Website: lowes
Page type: billing-address
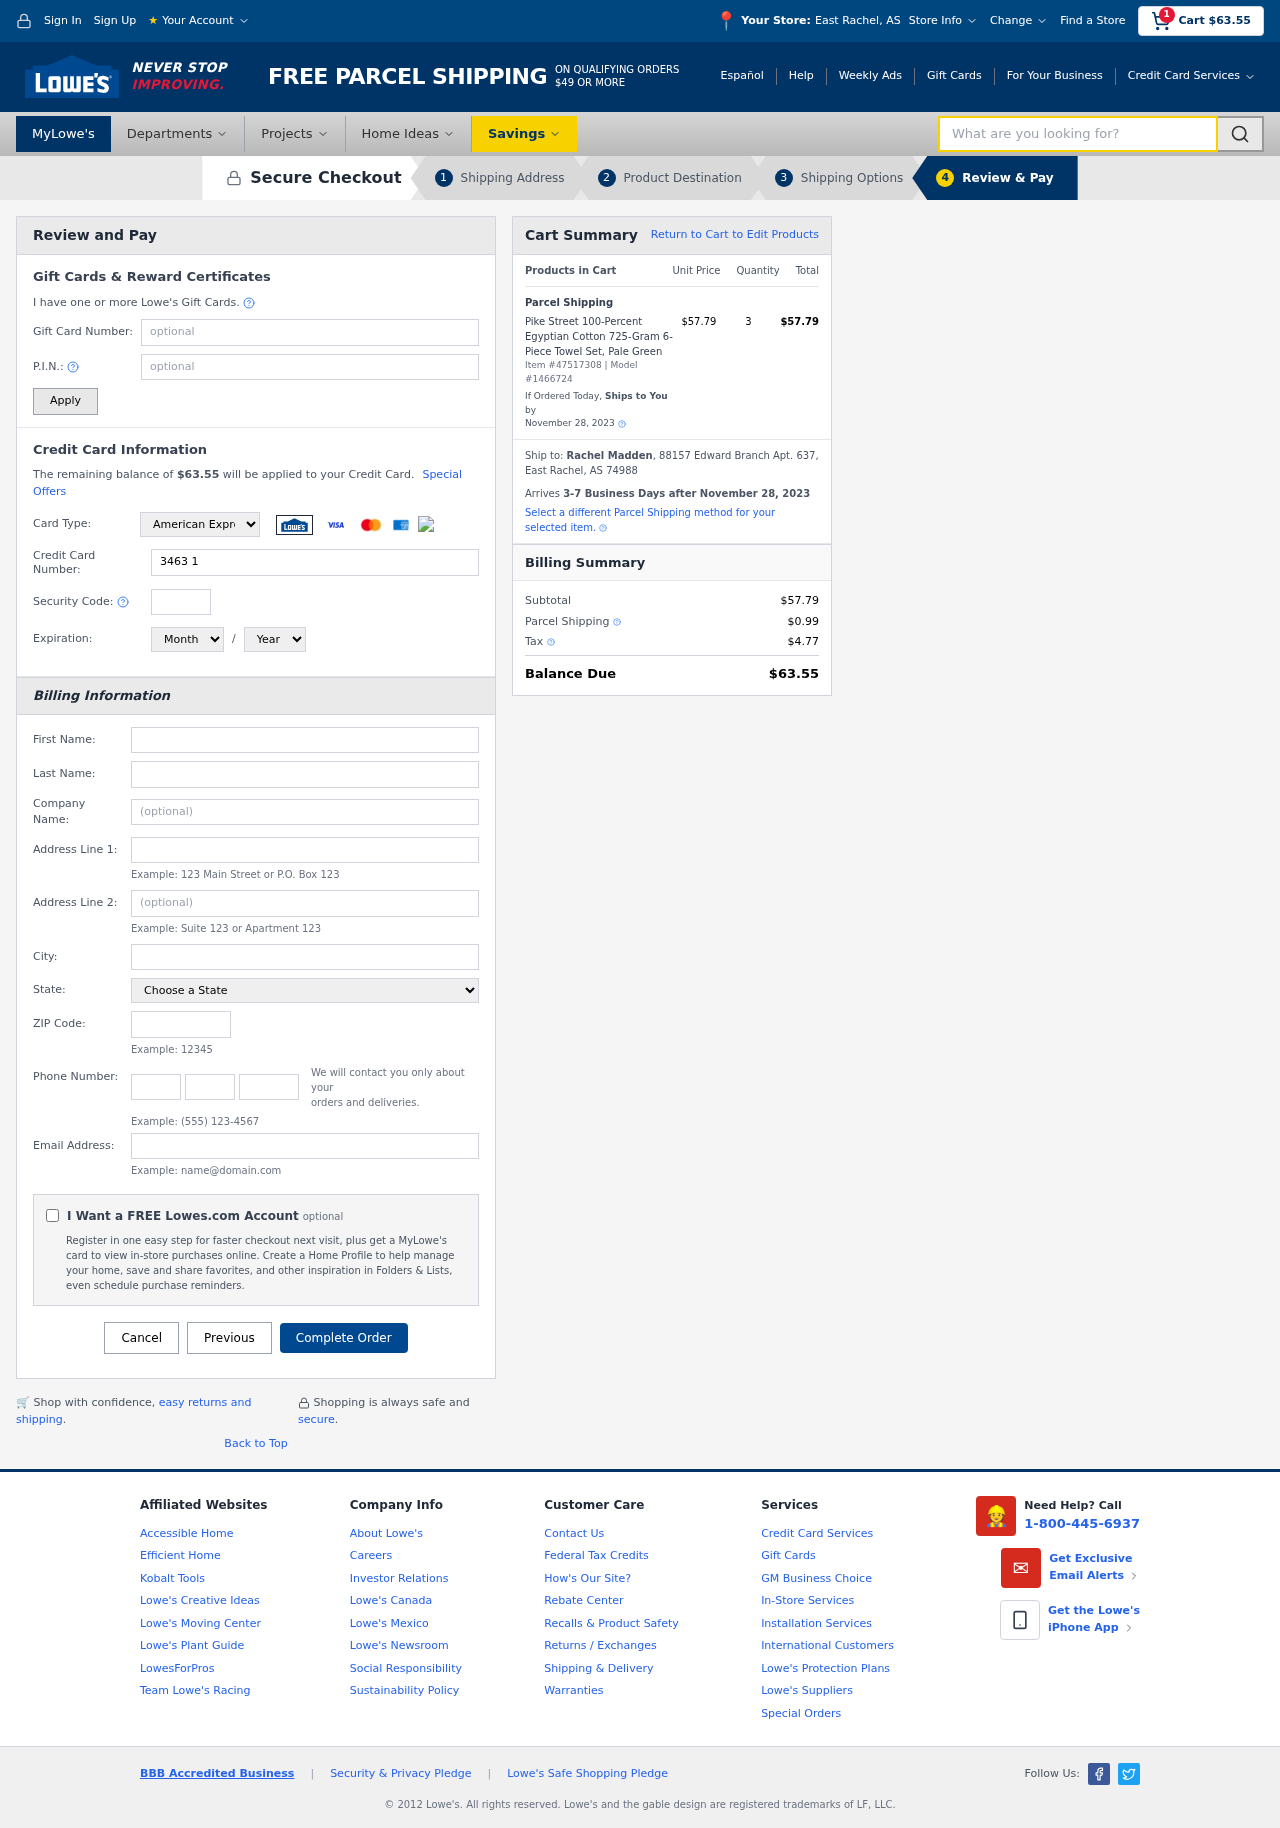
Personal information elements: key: PII_CARD_CVV
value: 9362
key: PII_CARD_EXPIRY_MONTH
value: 10
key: PII_CARD_EXPIRY_YEAR
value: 26
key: PII_CARD_NUMBER
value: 3463 1043 6385 641
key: PII_CARD_TYPE
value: American Express
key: PII_CITY
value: East Rachel
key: PII_CITY_STATE
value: East Rachel, AS
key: PII_EMAIL
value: rachel_madden@gmail.com
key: PII_FIRSTNAME
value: Rachel
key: PII_FULLNAME
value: Rachel Madden
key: PII_LASTNAME
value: Madden
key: PII_PHONE_AREA
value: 686
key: PII_PHONE_PREFIX
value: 841
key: PII_PHONE_SUFFIX
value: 6601
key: PII_POSTCODE
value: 74988
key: PII_STATE
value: AS
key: PII_STREET
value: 88157 Edward Branch Apt. 637
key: PII_STREET2
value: Suite 984
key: PII_CITY_STATE_ZIP
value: East Rachel, AS 74988
Product elements: key: PRODUCT1_NAME
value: Pike Street 100-Percent Egyptian Cotton 725-Gram 6-Piece Towel Set, Pale Green
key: PRODUCT1_PRICE
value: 57.79
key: PRODUCT1_QUANTITY
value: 3
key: PRODUCT_ITEM_NUMBER
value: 47517308
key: PRODUCT_MODEL_NUMBER
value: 1466724
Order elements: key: ORDER_SUBTOTAL
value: $63.55
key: ORDER_TOTAL
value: $63.55
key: ORDER_SHIPPING_DATE
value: November 28, 2023
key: ORDER_SUBTOTAL
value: $57.79
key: ORDER_DELIVERY_DATE
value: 3-7 Business Days after November 28, 2023
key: ORDER_SHIPPING_DATE2
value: November 28, 2023
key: ORDER_SUBTOTAL2
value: $57.79
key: ORDER_SHIPPING_COST
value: $0.99
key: ORDER_TAX
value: $4.77
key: ORDER_TOTAL2
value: $63.55
Search elements: key: HEADER_SEARCH
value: What are you looking for?